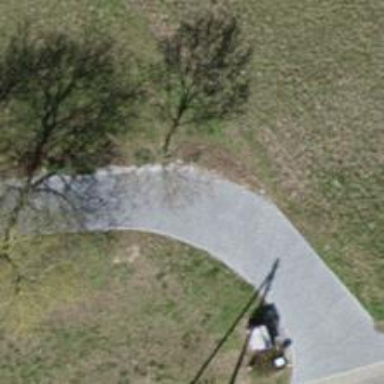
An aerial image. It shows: Service road with paving stones.